【题型】选择题　【知识点】平面几何　【难度】easy
如图，在Rt $\triangle ABC$ 中，$\angle ACB = 90^\circ$，$CD$ 是斜边 $AB$ 上的高，若得到 $CD^2 = BD \cdot AD$ 这个结论可证明（\quad ）

A. $\triangle ADC \sim \triangle ACB$  \quad
B. $\triangle BDC \sim \triangle BCA$  \quad

C. $\triangle ADC \sim \triangle CDB$  \quad
D. 无法判断
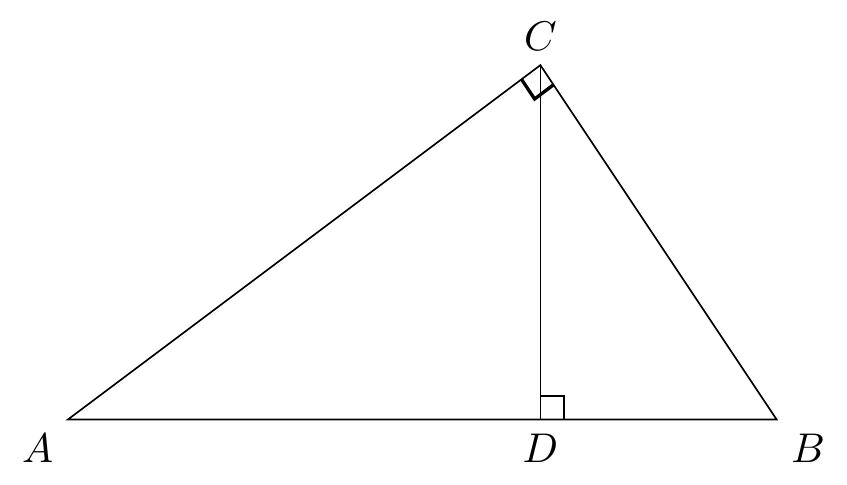
【解答】
根据题意可得$\frac{CD}{BD} = \frac{AD}{CD}$,结合 $\angle ADC = \angle CDB$，可得 $\triangle ADC \sim \triangle CDB$，

故选：C。